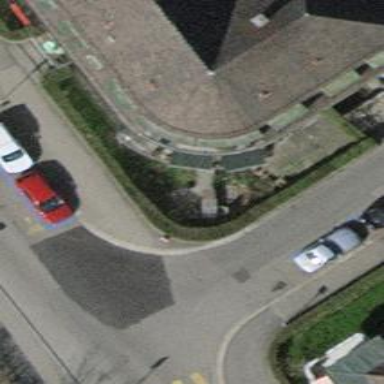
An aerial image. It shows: Raised kerb.